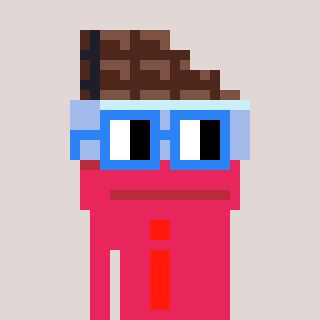
a pixel art character with square blue glasses, a chocolate-shaped head and a redpinkish-colored body on a warm background